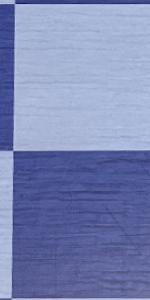
Label: Empty